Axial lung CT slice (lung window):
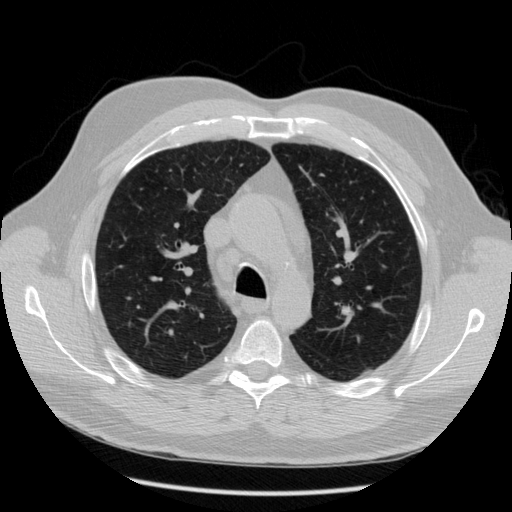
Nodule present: no